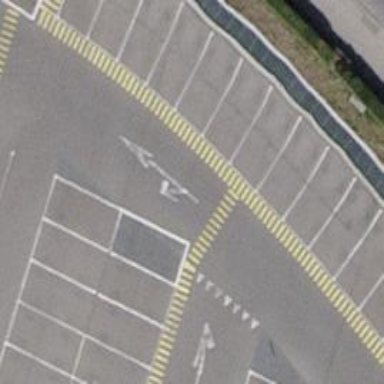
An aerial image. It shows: Road serving as parking aisle.